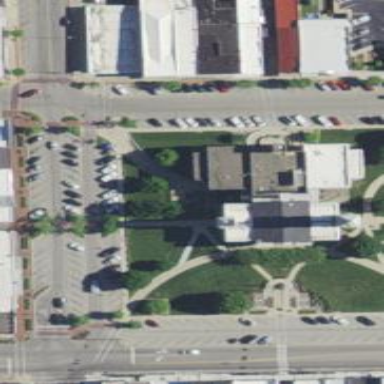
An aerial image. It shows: Courthouse building.